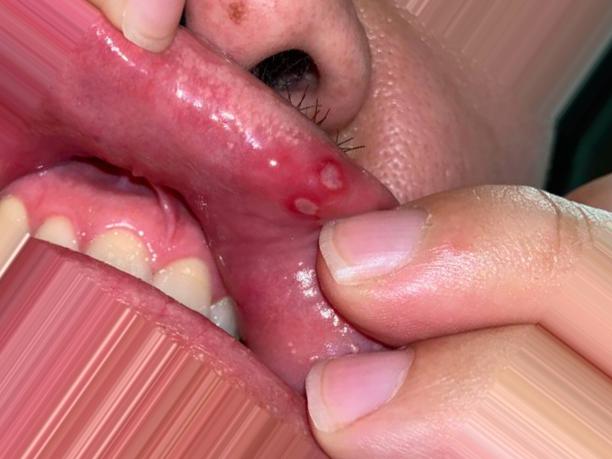
Condition: Mouth Ulcer